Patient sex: M
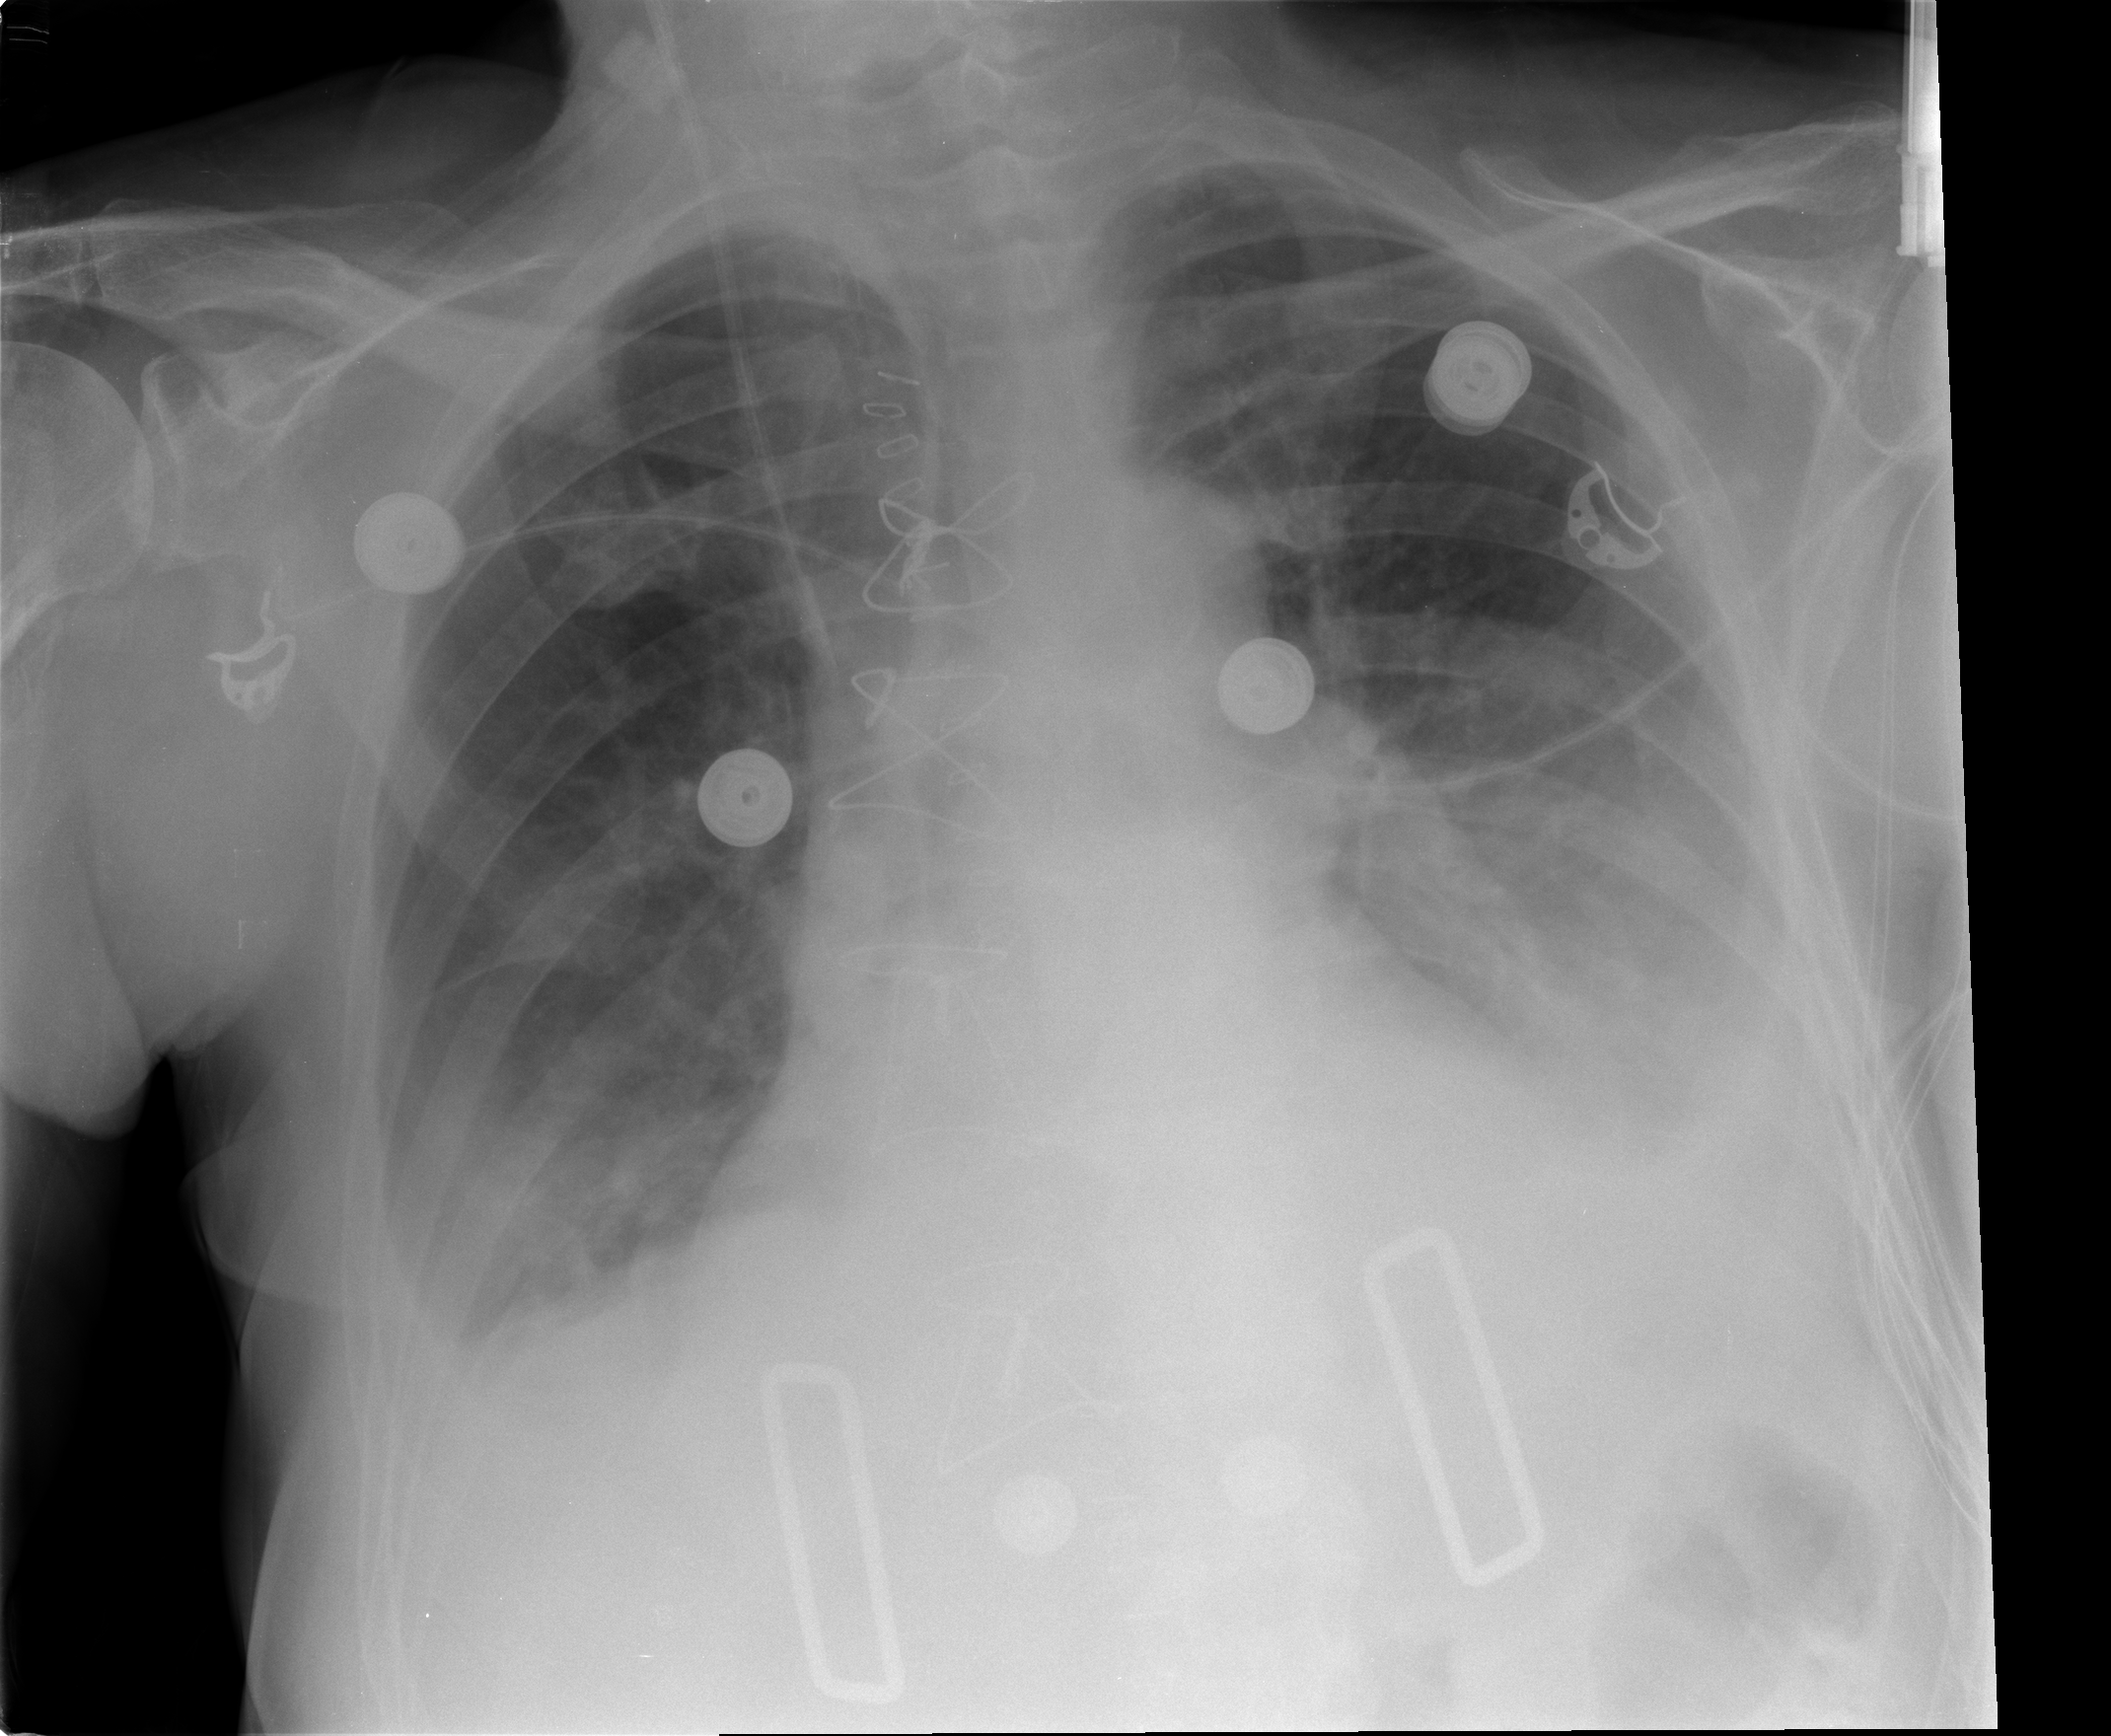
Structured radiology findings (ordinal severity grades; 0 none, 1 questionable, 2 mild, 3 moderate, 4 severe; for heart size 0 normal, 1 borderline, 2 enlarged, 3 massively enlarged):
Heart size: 2
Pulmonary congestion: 2
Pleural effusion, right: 2
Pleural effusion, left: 3
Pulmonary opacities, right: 1
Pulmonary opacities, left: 1
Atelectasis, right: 2
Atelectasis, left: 3